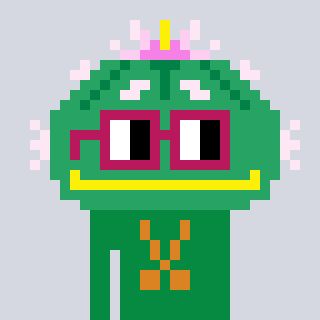
a pixel art character with square dark red glasses, a peyote-shaped head and a green-colored body on a cool background